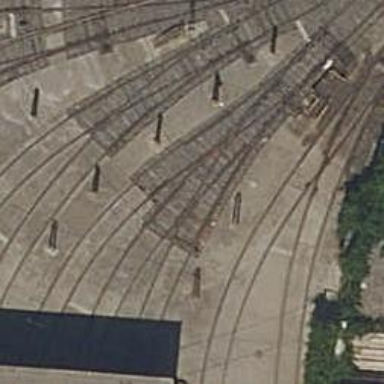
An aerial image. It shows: Yard with electrified contact line.